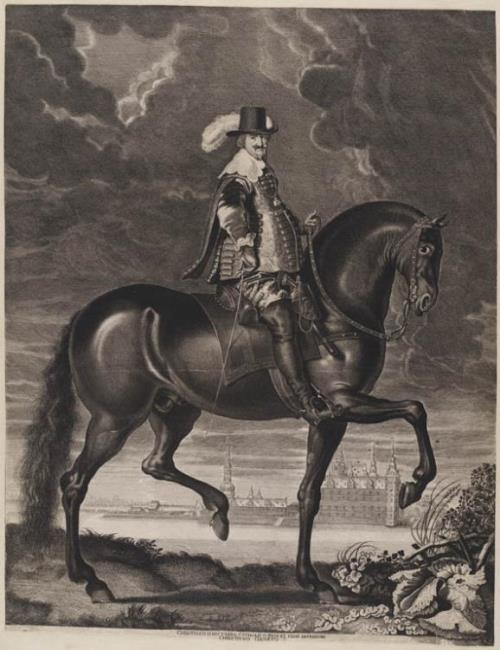
Title: Ruiterportret van Christiaan IV (1577-1648) voor Slot Frederiksborg
Artist: Albert Haelwegh
Earliest date: 1626
Latest date: 1673
Genre: reproductive print
Keywords: equestrian portrait, full-length portrait, body facing right, head frontal, moustache, hat, castle